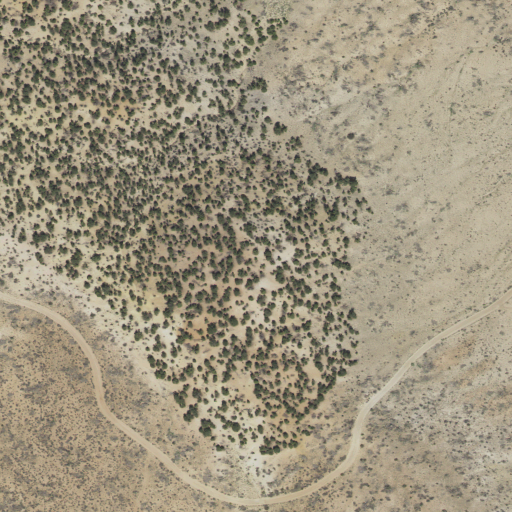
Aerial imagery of bench in Utah named Bulldog Bench containing shrub, evergreen forest, and open development